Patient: sex F, age 75
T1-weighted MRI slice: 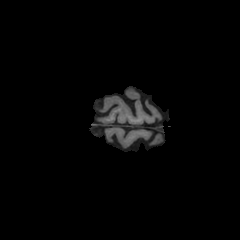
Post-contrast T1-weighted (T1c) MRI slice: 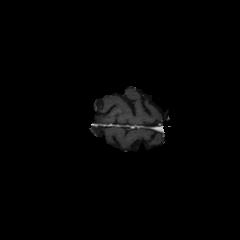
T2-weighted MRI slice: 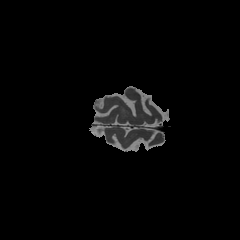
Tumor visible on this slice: no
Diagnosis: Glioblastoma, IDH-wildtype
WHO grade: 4